Interaction volume radius: 5 \u00c5
Interaction volume height: 15 \u00c5
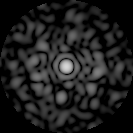
Disorder parameter: 0.8704